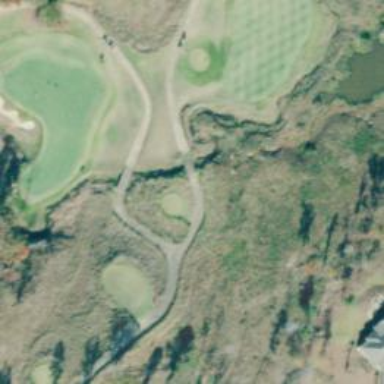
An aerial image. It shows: Path used for both walking and golf.